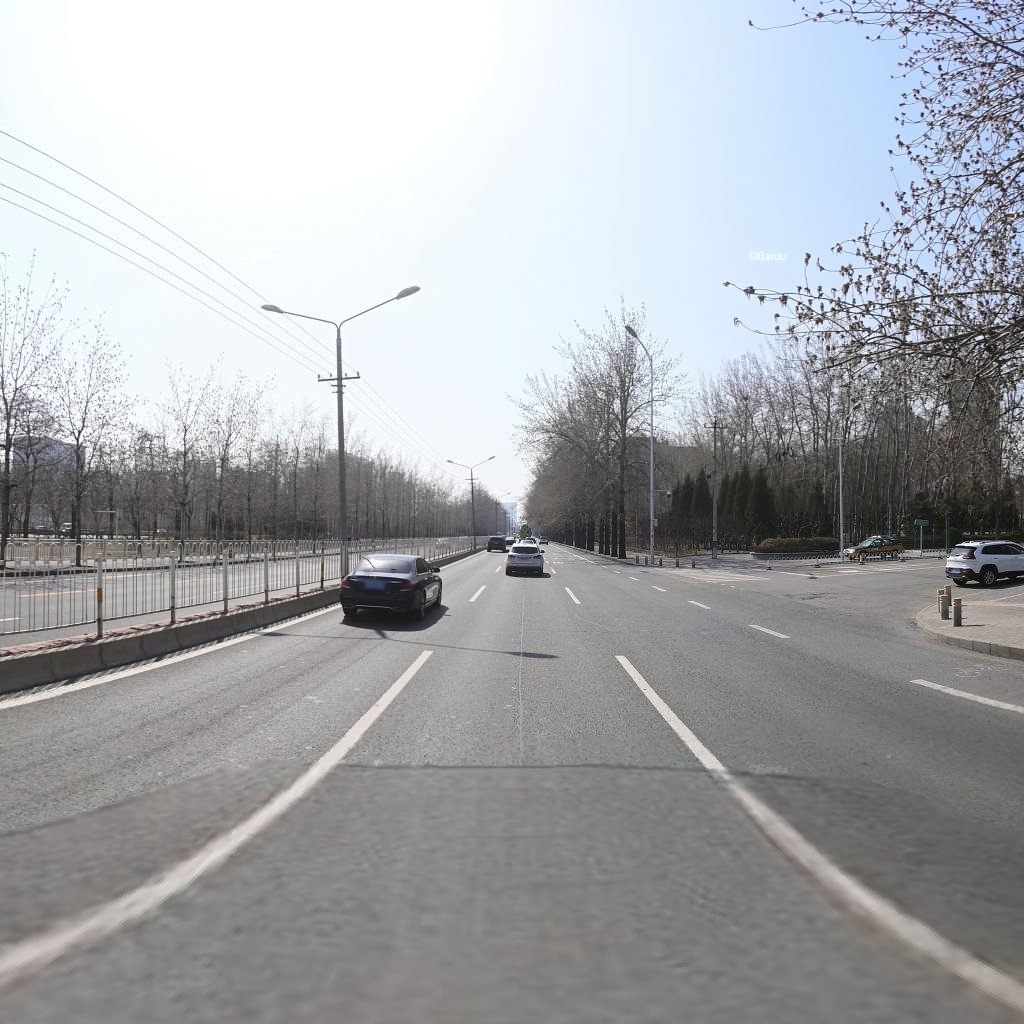
Region: Chaoyang
Road damage annotations: longitudinal patch, transverse crack